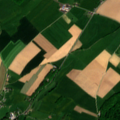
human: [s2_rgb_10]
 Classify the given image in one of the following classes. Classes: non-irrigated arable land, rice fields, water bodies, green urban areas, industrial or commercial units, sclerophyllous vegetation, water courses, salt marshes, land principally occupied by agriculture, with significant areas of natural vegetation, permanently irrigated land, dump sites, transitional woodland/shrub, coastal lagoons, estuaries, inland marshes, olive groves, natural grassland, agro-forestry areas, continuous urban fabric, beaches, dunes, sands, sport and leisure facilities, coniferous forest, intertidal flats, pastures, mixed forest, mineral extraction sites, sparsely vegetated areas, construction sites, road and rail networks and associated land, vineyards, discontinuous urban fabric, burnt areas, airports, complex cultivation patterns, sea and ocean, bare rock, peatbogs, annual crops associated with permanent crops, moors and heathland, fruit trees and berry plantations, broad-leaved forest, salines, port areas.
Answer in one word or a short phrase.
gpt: discontinuous urban fabric, non-irrigated arable land, pastures, broad-leaved forest